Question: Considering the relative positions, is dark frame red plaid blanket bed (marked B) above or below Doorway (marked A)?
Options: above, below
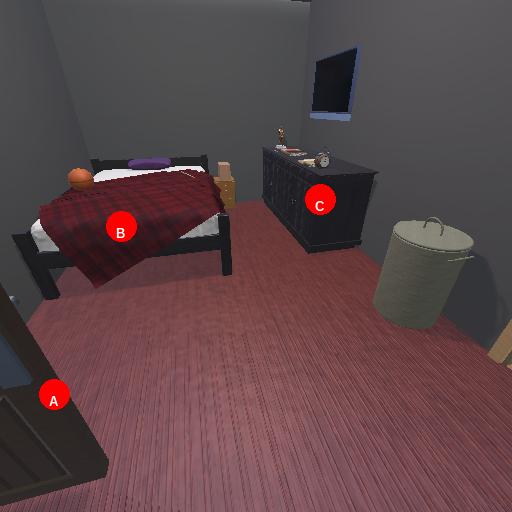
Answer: above